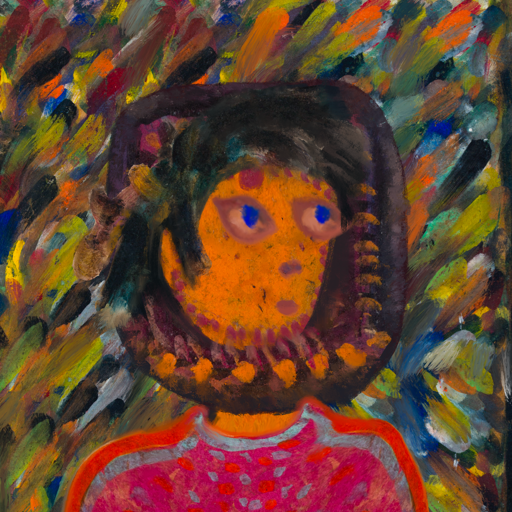
Background: An_Impression, Head And Neck Side: Doll_w_Hair, Face Side: Mother_And_Son_Mother, Bust: Sisters, Hair Side: Pipe, Head Accessory: Blank, Second Necklace: Blank, Necklace: Blank, Baby: Blank